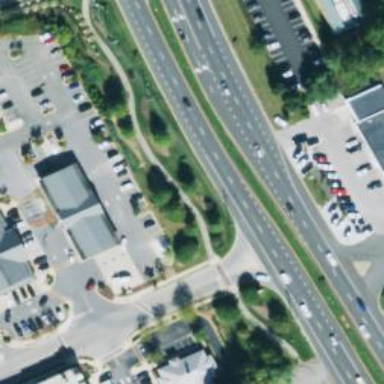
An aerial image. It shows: Trunk link highway.